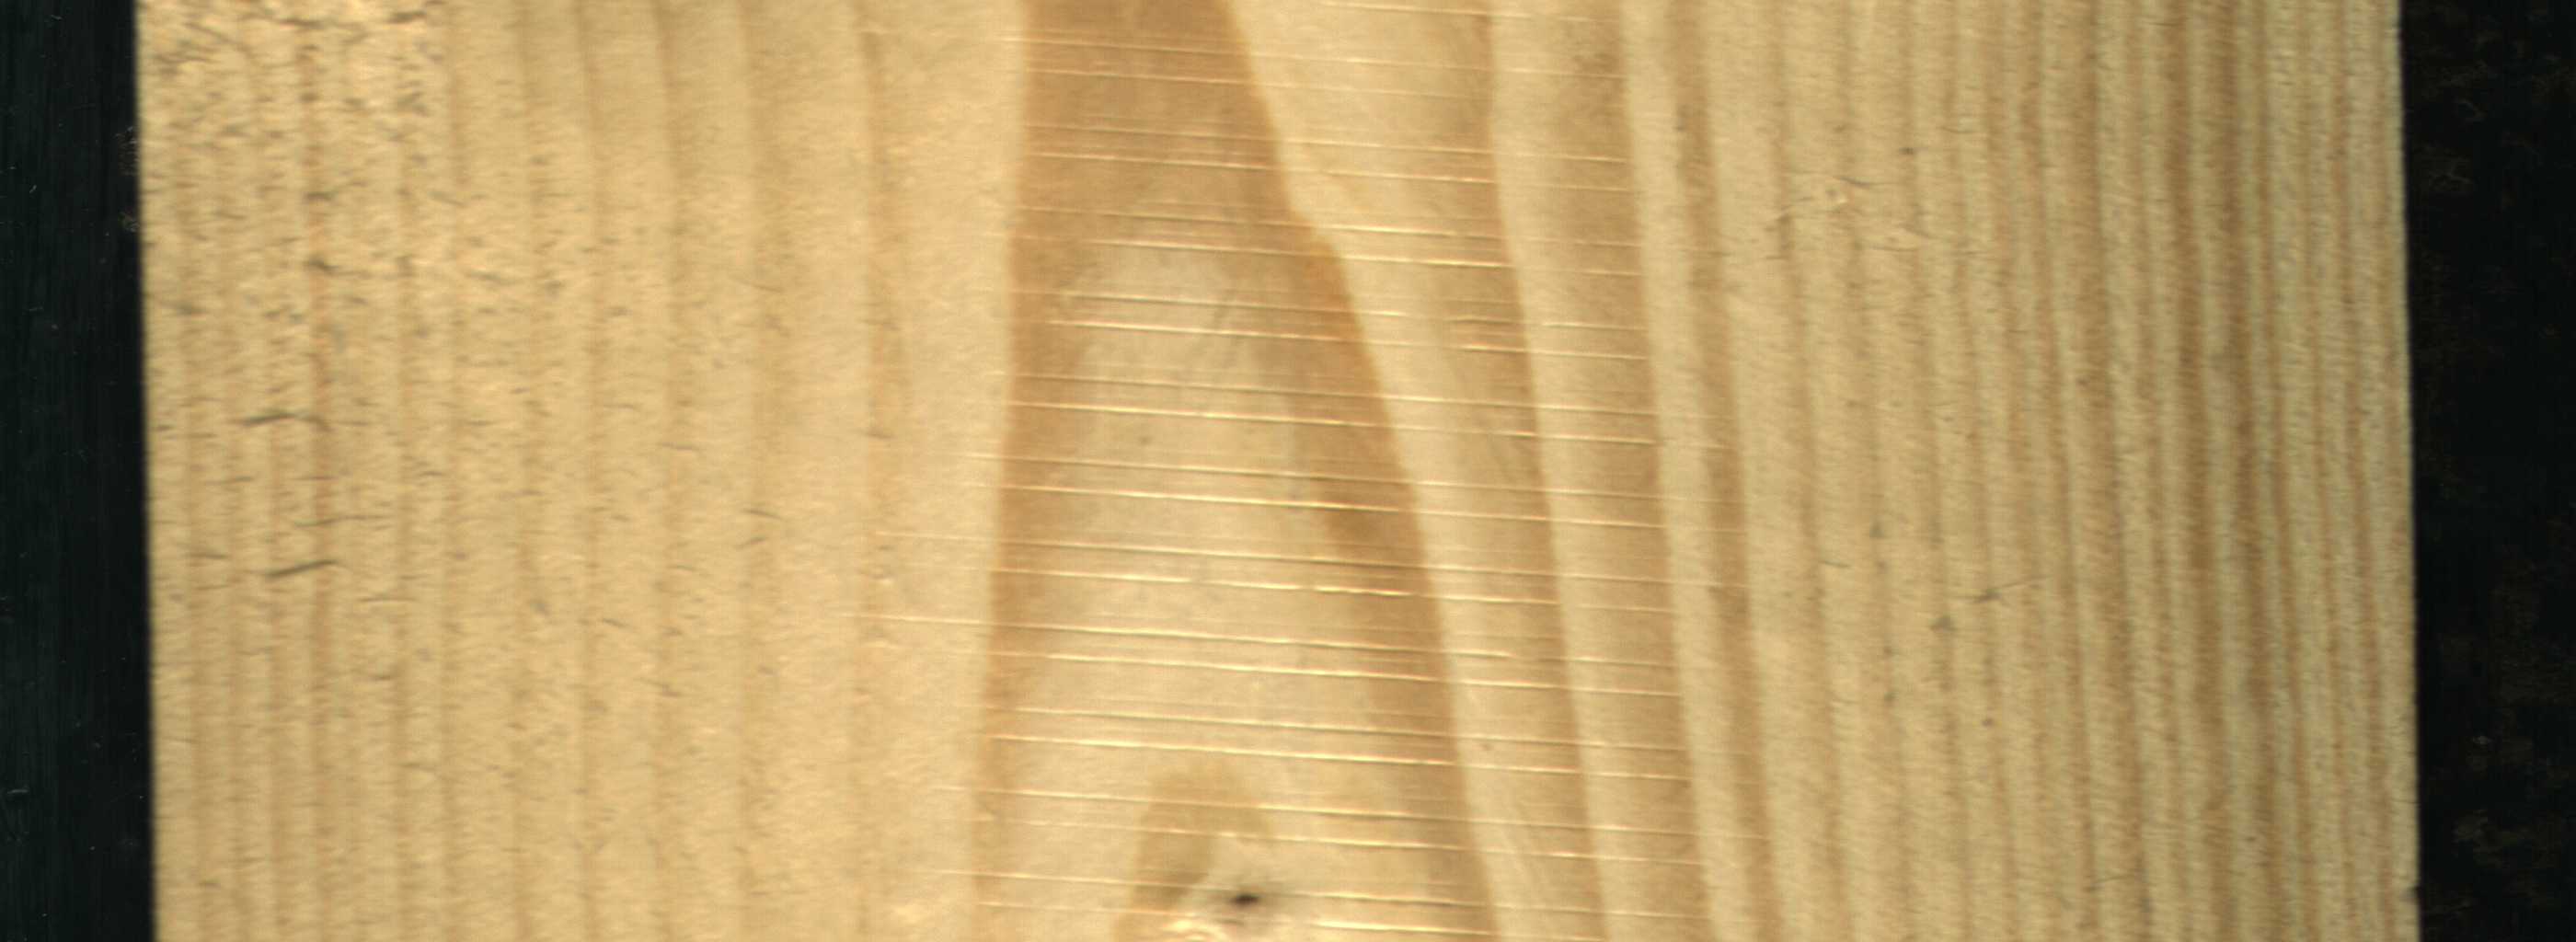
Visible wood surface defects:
Dead_Knot